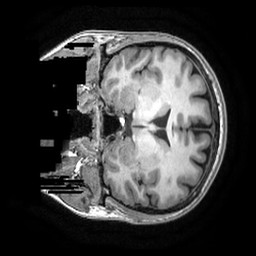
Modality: T1w
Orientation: coronal
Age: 31
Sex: female
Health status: healthy
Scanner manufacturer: ge